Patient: sex F, age 72
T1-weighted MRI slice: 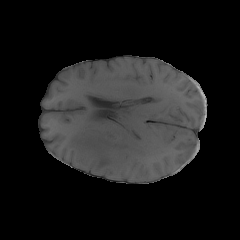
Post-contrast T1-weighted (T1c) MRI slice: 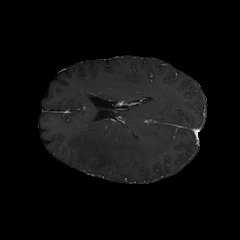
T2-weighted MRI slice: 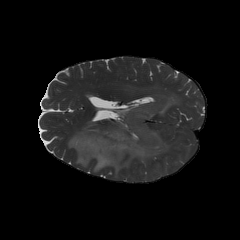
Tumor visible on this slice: yes
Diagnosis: Glioblastoma, IDH-wildtype
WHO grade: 4